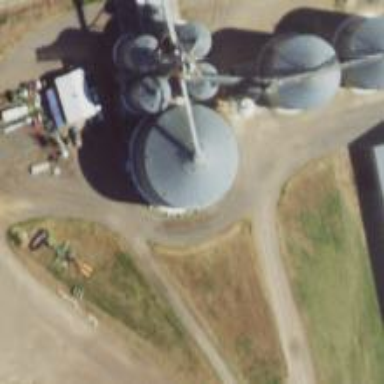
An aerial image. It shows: Silo.